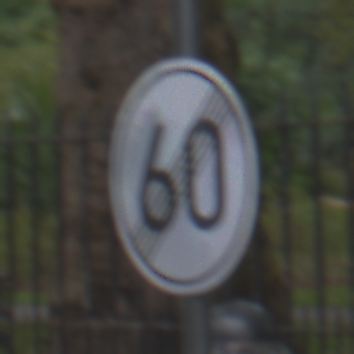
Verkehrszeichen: EndeGeschwindigkeit60
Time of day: MorningAfternoon
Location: Outdoor (Urban)
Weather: Overcast
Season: NotSpecified
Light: Natural